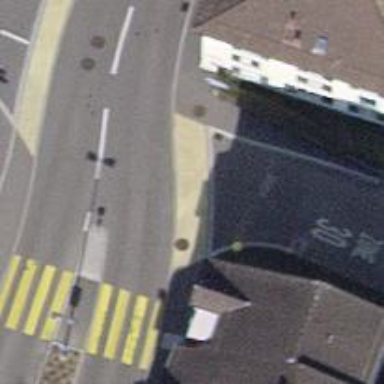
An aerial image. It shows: Unmarked crossing with traffic calming table on the road.